Question: I wish to draw some pedestrian trajectories given the coordinates of every point on the trajectories. This can be easily done using 'matplotlib'.
But in my case, the trajectories mean nothing if they are simply drawn over a blank background.

So I am wondering whether it is possible to , and then draw the points and trajectories over it?
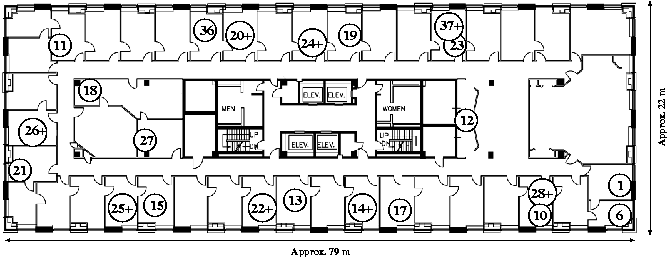
Answer: Sure, just plot the map with 'imshow' and then plot your lines on top of it.
For example:
'''
import matplotlib.pyplot as plt
import numpy as np
x = np.arange(500) + 100
y = 50 * np.cos(x / 10.0) + 100
fig, ax = plt.subplots()
ax.imshow(plt.imread('floor_plan.gif'), origin='lower')
ax.autoscale(False)
ax.plot(x, y)
plt.show()
'''